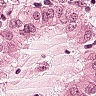
Metastatic tissue present: yes